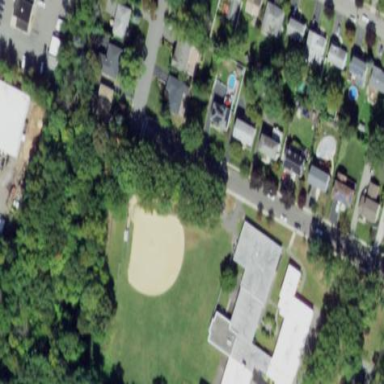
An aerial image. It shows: Baseball pitch for leisure land activities.